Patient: sex F, age 73
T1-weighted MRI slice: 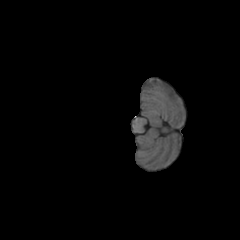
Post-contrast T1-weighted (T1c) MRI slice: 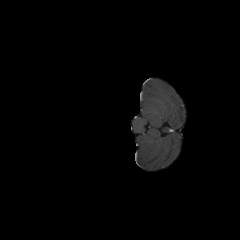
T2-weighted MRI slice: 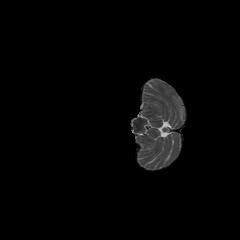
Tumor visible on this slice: no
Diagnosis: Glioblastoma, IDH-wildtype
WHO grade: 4